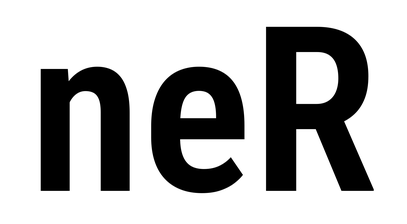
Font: Roboto_Condensed_SemiBold